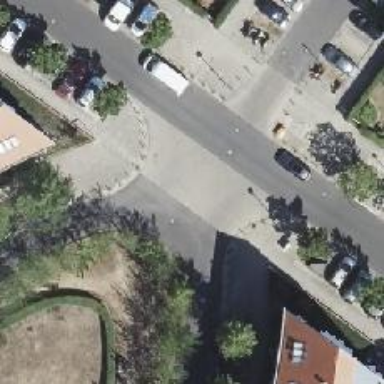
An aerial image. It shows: Residential road with separate sidewalk.